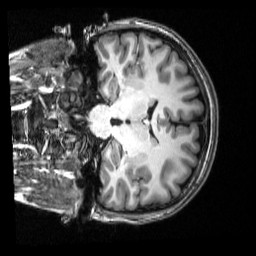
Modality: T1w
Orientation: coronal
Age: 19
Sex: female
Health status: healthy
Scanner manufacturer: siemens
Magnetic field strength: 3 T
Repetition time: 2.53 s
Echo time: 0.00339 s